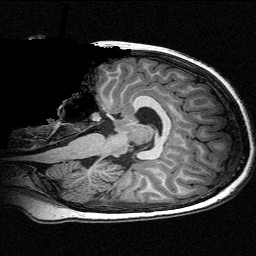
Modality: T1w
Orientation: sagittal
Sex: female
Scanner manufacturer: siemens
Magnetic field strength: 3 T
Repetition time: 2.3 s
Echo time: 0.00336 s